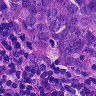
Metastatic tissue present: yes